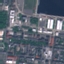
Land use / land cover class: Industrial